Field crop: tomato
Growth stage: 1
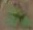
Species: solanum